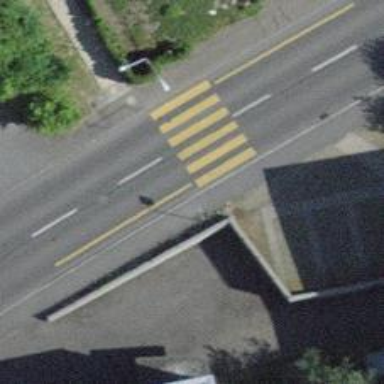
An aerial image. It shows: Uncontrolled road crossing.